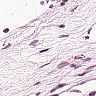
Metastatic tissue present: no